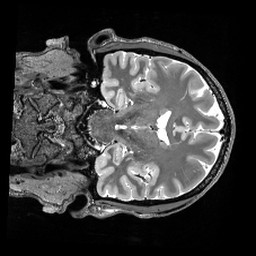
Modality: T2w
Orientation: coronal
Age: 46
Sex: male
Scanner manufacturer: siemens
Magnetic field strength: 3 T
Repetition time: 3.2 s
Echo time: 0.56 s